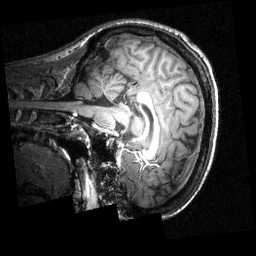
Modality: T1w
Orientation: sagittal
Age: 21
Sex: male
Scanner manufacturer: siemens
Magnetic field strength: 3.951 T
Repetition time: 1.5 s
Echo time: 0.00335 s